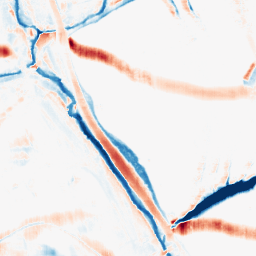
Category: morphological
Decomposition family: morphological_rect
Decomposition parameters: operation: average
width: 10
height: 20
Upsampling method: bilinear
Upsampling parameters: scale: 4
Upsampling scale: 4